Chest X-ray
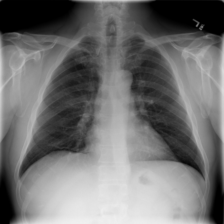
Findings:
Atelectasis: negative
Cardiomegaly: negative
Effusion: negative
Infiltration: negative
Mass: negative
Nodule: negative
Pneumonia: negative
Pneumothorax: negative
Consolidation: negative
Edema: negative
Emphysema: negative
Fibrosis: negative
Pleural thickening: negative
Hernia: negative